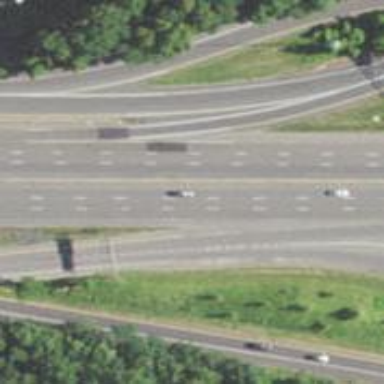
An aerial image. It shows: Asphalt road classified as primary highway with expressway characteristics.